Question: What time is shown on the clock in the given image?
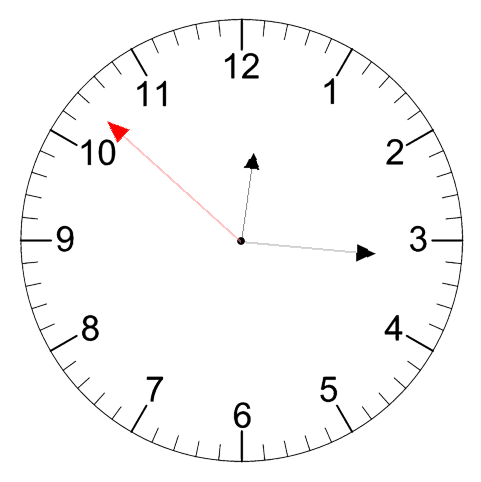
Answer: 12:15:52